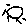
Label: sun